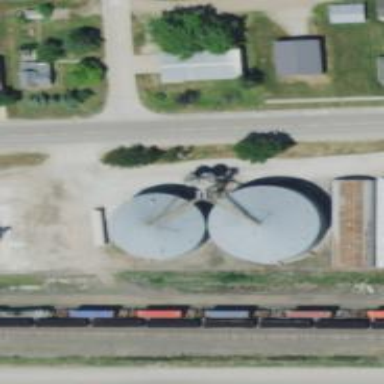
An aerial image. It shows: Silo.